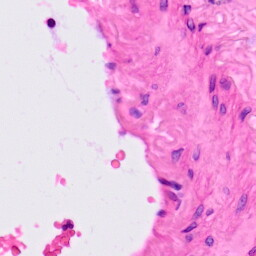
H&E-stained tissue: Lung